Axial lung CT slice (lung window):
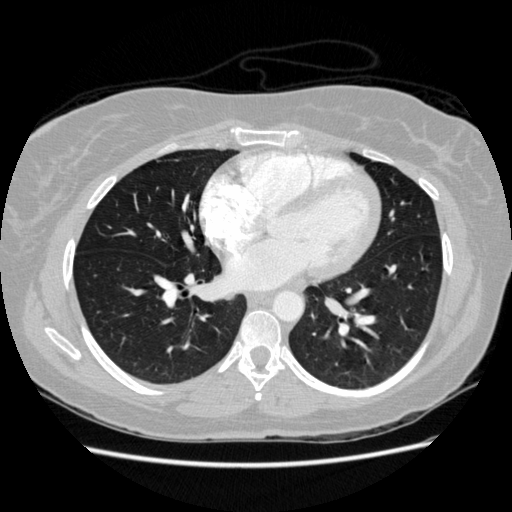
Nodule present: no